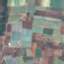
Land use / land cover: PermanentCrop